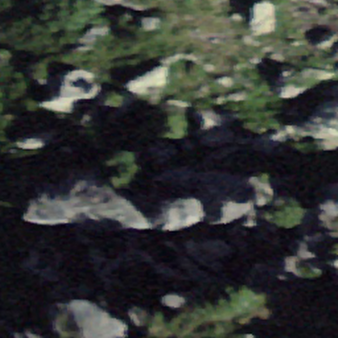
Label: bouldering_area